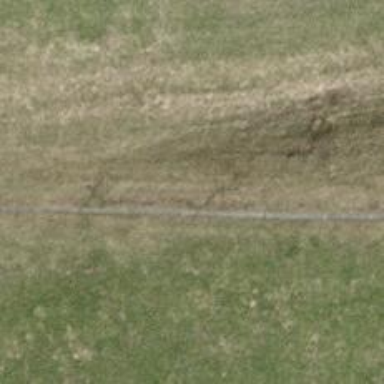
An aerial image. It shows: Path.